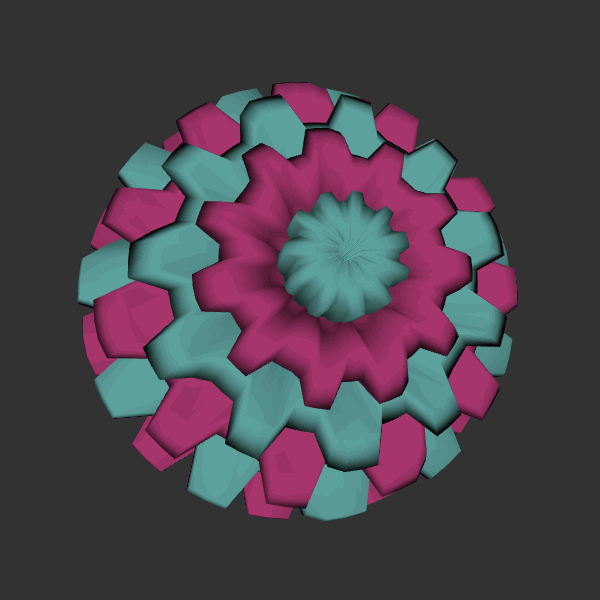
Background: dark